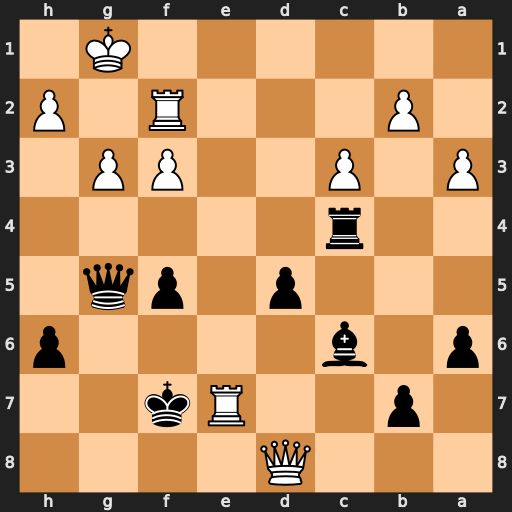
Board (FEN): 3Q4/1p2Rk2/p1b4p/3p1pq1/2r5/P1P2PP1/1P3R1P/6K1
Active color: b
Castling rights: -
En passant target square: -
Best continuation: Qxe7 Qxe7+ Kxe7